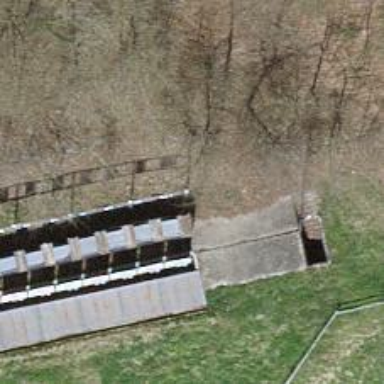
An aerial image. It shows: Retaining wall.